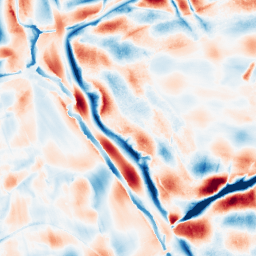
Category: wavelet
Decomposition family: wavelet_dwt
Decomposition parameters: wavelet: db8
level: 5
Upsampling method: bicubic
Upsampling parameters: scale: 4
Upsampling scale: 4